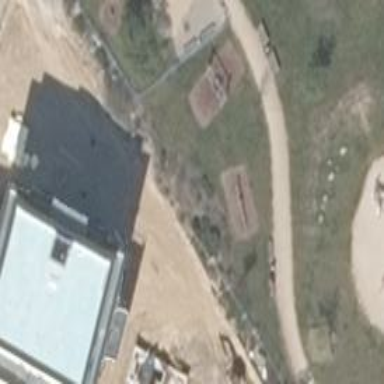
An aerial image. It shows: Playground.